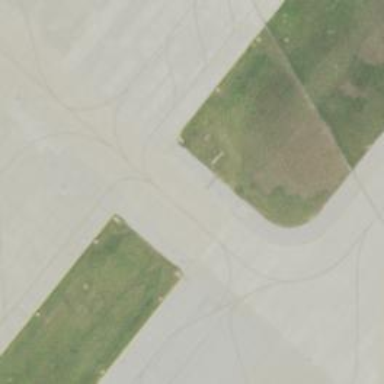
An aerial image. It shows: Image of taxiway at airport.